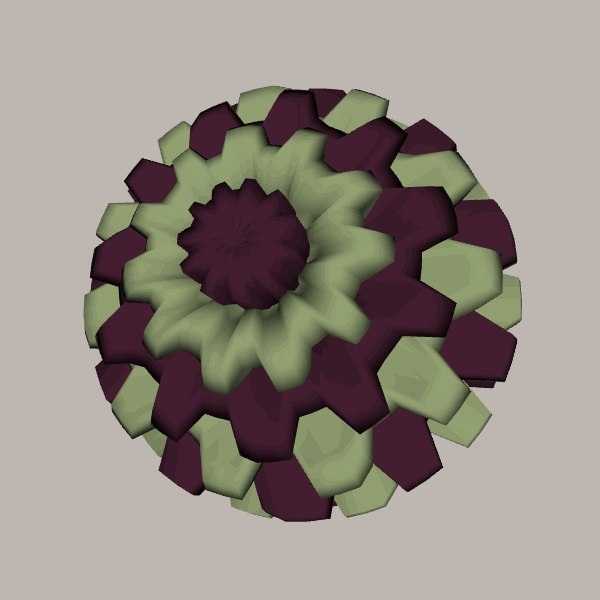
Background: light